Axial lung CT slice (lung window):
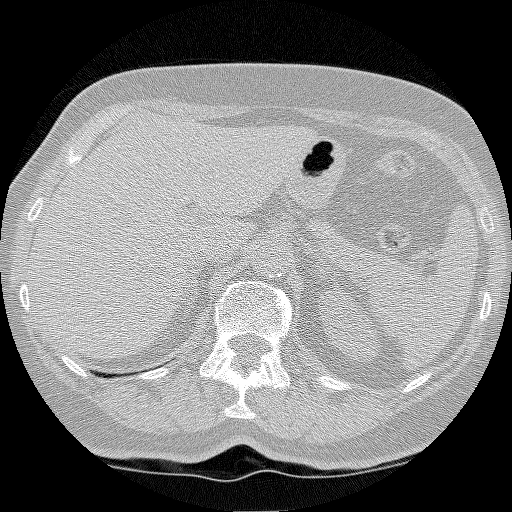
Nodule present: no